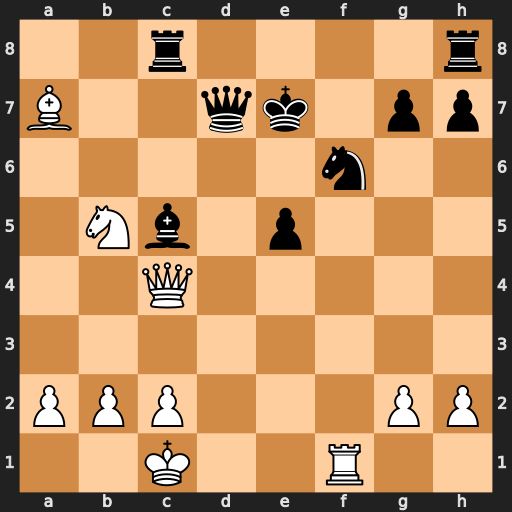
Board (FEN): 2r4r/B2qk1pp/5n2/1Nb1p3/2Q5/8/PPP3PP/2K2R2
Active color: w
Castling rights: -
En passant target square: -
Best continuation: Bxc5+ Rxc5 Qxc5+